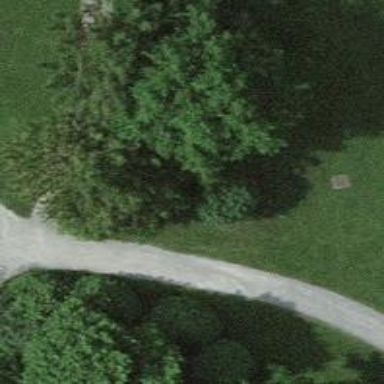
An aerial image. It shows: Broadleaved deciduous tree located in park.